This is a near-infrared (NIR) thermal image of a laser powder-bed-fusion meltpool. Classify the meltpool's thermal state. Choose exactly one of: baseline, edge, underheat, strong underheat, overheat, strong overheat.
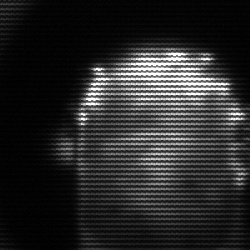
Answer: baseline